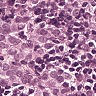
Metastatic tissue present: yes